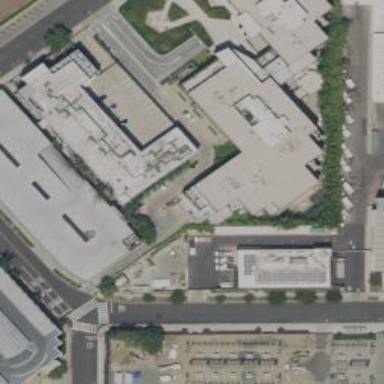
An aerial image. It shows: Commercial building.